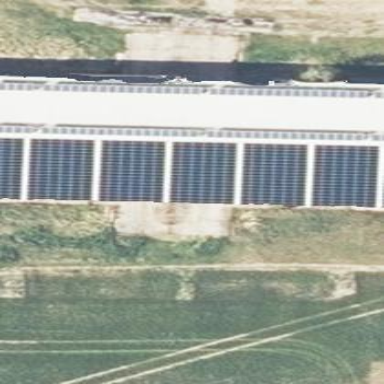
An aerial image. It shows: Building featuring small installation solar photovoltaic panel for electricity generation.